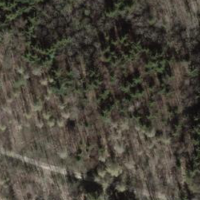
EUNIS habitat code: 41
Species observed at this site:
Campanula trachelium